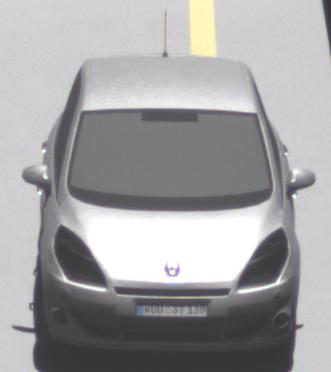
Make: Renault
Model: Scénic 1.6 16V 110
Detailed model: Scénic (III)
Model produced from: 2009/06
Model produced until: 2010/08
Doors: 5
Color: white
Road condition: dry road
Daytime: midday
Contrast: high contrast